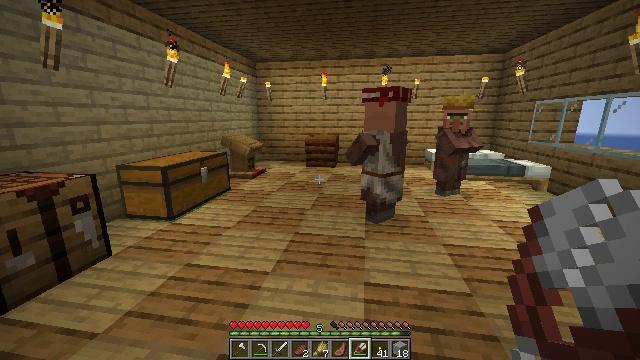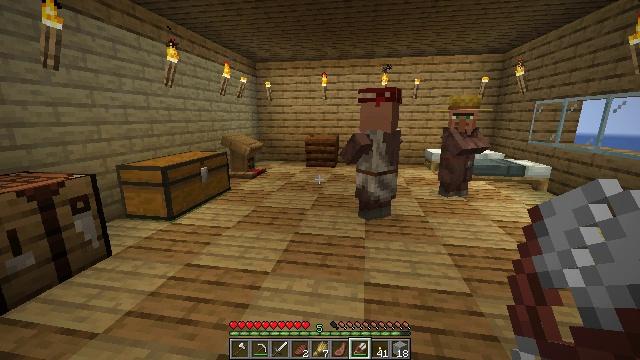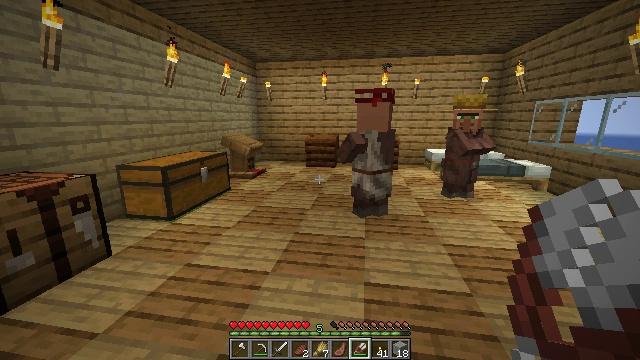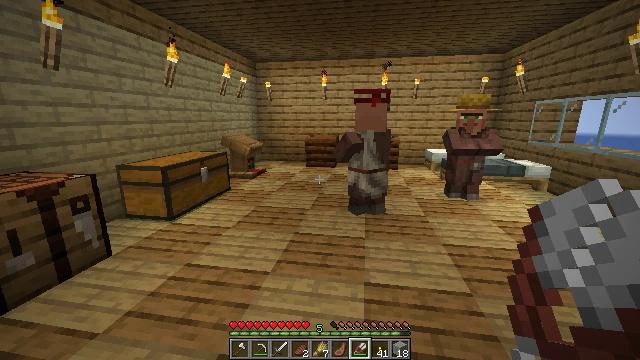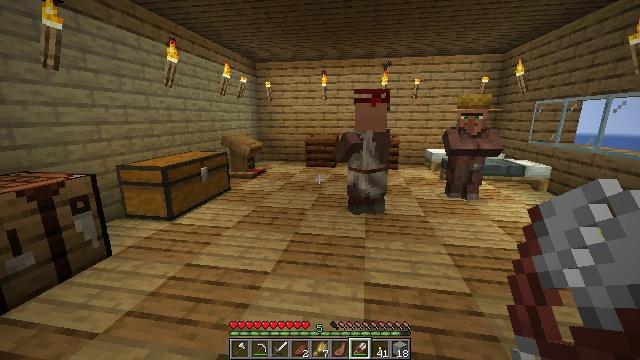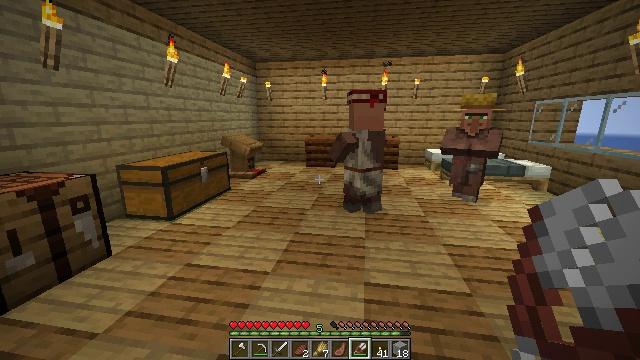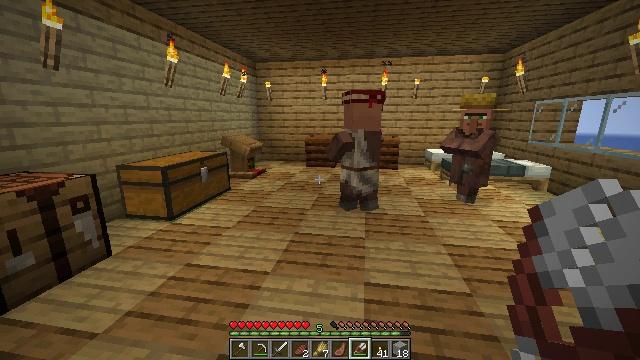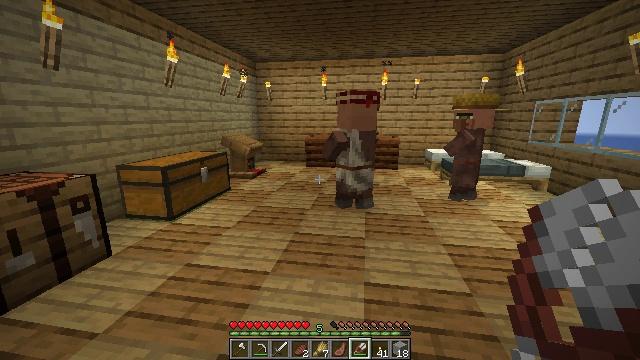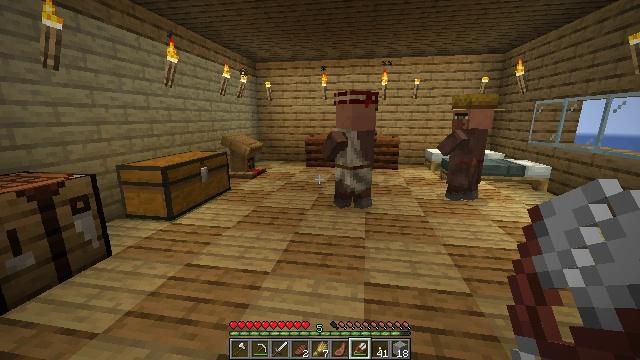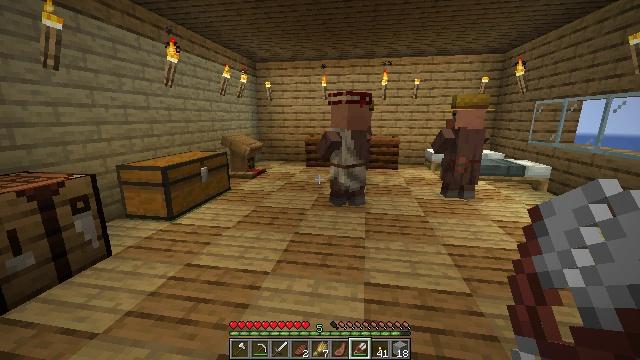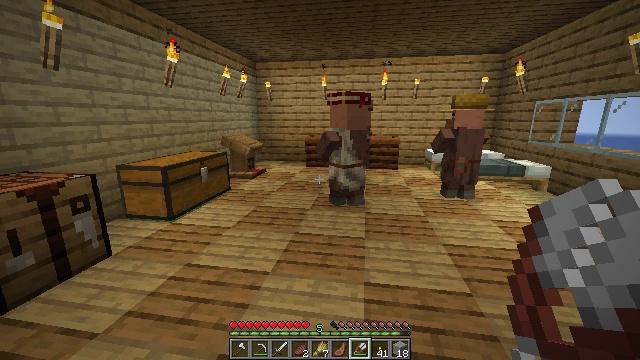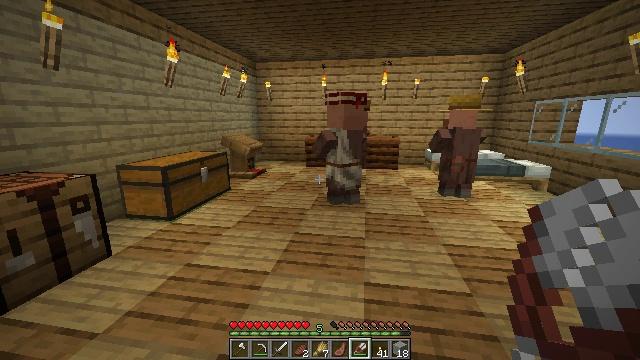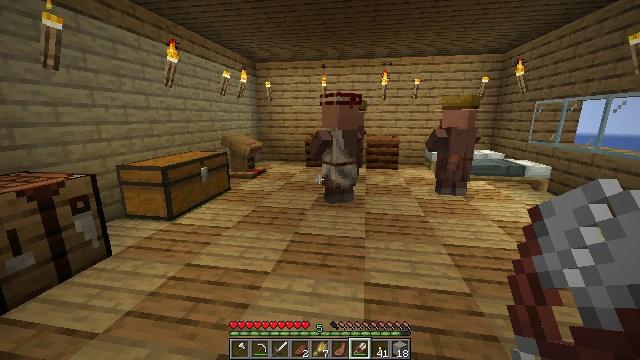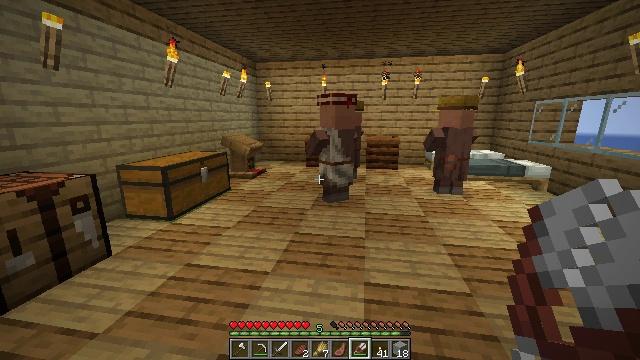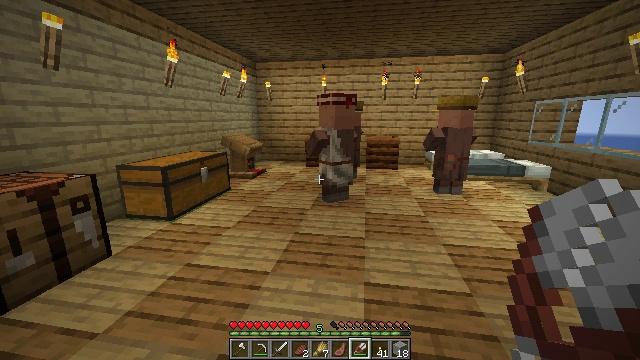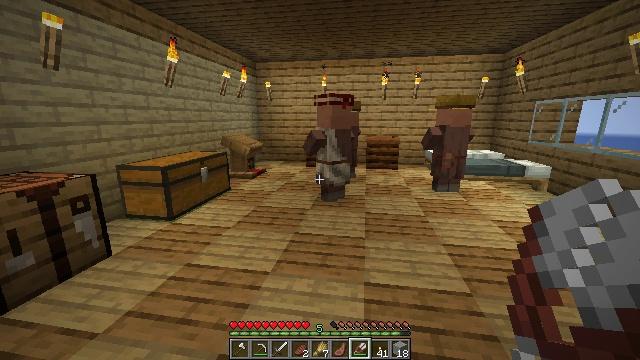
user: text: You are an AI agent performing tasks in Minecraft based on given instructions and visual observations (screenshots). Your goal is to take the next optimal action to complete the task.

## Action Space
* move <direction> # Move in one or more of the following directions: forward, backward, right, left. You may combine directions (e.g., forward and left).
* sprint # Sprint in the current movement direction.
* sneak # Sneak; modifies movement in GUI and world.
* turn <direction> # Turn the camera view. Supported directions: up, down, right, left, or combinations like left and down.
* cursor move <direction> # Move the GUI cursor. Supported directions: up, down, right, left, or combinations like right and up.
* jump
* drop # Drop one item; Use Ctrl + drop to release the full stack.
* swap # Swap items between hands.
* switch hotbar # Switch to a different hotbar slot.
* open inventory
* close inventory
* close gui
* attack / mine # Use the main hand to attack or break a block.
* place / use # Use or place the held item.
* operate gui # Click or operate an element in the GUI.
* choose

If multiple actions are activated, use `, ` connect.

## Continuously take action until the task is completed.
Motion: motion action
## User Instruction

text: Make a gray bed using the crafting table.
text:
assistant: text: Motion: no_op
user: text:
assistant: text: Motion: no_op
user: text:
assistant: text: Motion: no_op
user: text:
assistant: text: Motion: no_op
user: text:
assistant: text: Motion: no_op
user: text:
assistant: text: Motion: no_op
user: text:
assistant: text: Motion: no_op
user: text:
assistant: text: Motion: no_op
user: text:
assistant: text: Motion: no_op
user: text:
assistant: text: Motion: no_op
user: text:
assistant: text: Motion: no_op
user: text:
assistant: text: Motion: no_op
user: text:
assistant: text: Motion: no_op
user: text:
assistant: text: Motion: no_op
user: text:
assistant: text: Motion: no_op
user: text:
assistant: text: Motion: no_op
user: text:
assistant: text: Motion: no_op
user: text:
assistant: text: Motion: no_op
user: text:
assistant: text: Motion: no_op
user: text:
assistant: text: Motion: no_op
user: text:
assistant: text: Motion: no_op
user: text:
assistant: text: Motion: no_op
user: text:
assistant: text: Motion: no_op
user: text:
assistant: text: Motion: no_op
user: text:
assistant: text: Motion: no_op
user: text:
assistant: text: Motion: no_op
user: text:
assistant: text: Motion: no_op
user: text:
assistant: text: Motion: no_op
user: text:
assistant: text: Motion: no_op
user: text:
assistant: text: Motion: no_op